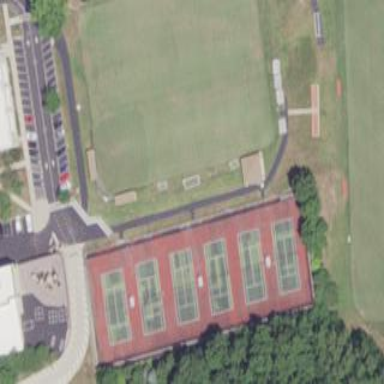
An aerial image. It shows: Tennis court in leisure pitch.